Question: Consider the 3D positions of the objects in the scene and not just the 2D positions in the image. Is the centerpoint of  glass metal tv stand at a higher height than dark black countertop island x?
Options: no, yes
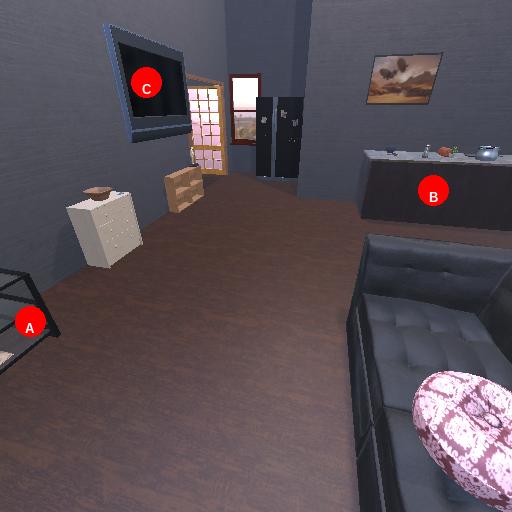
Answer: no